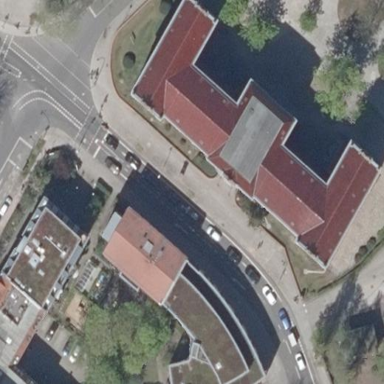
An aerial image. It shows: Historic office building.